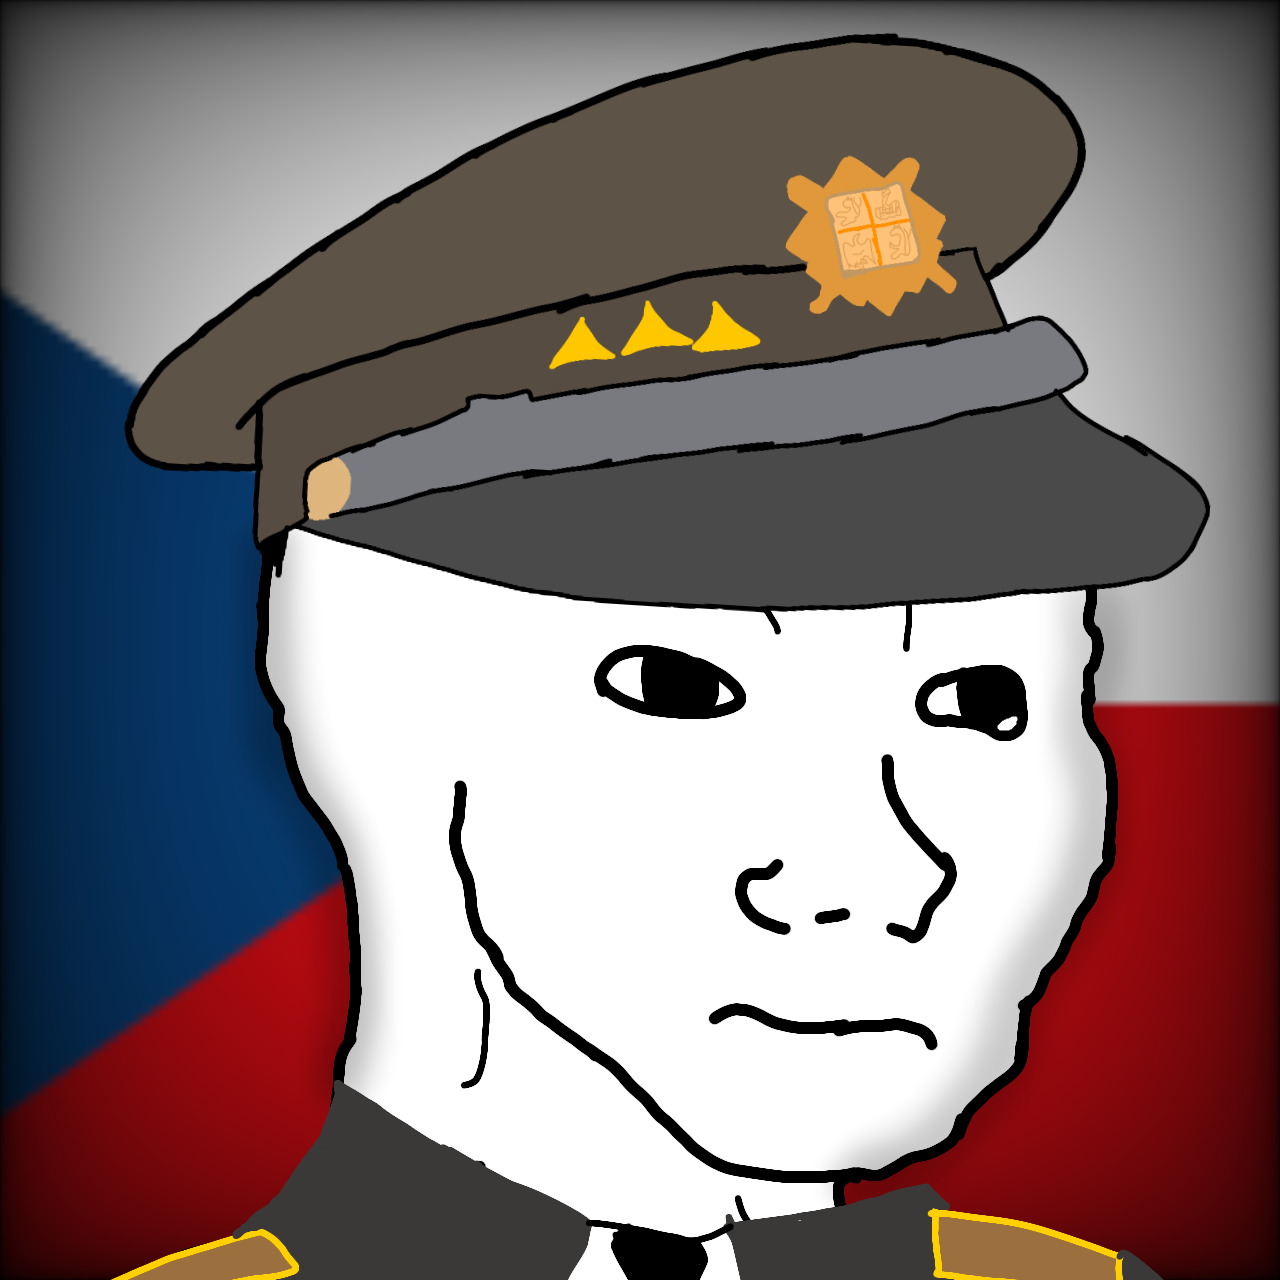
Label: 5_Wojak_with_Background